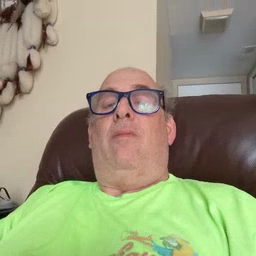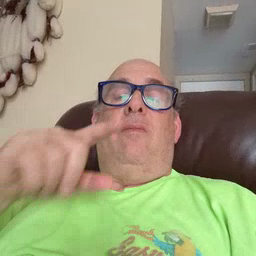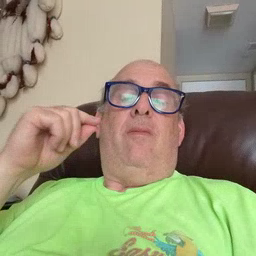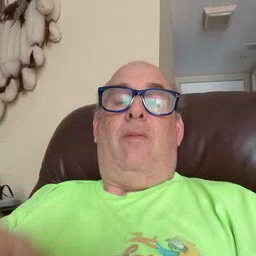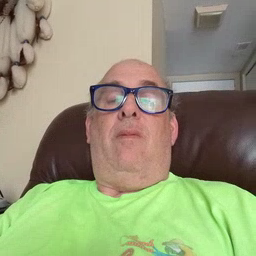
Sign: cat